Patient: sex F, age 76
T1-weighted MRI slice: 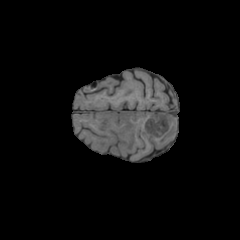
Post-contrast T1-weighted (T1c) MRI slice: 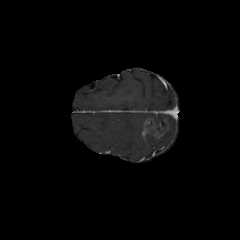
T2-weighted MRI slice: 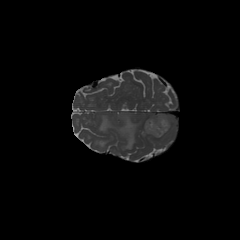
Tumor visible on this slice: yes
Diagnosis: Glioblastoma, IDH-wildtype
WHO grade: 4